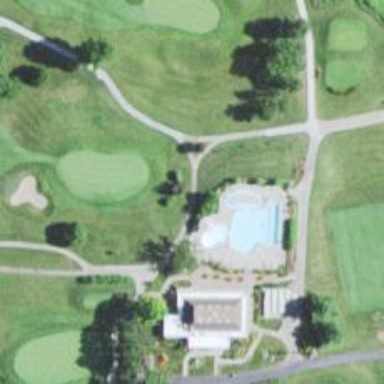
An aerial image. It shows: Service road designated as golf cart path.